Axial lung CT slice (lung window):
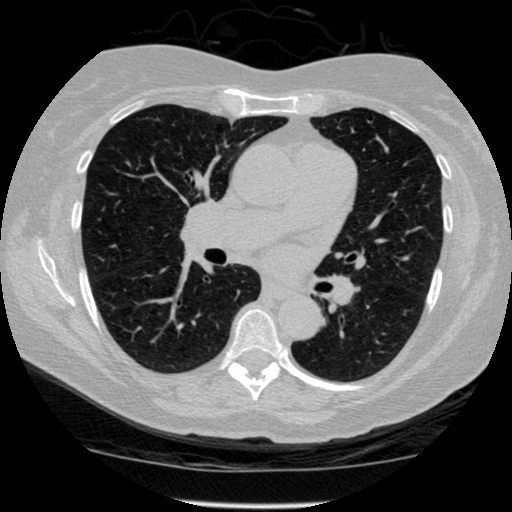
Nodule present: no